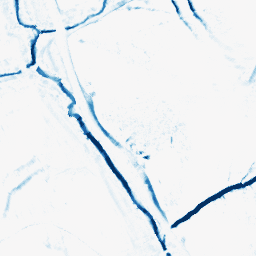
Category: morphological
Decomposition family: morphological_diamond
Decomposition parameters: operation: closing
radius: 5
Upsampling method: quartic
Upsampling parameters: scale: 8
Upsampling scale: 8